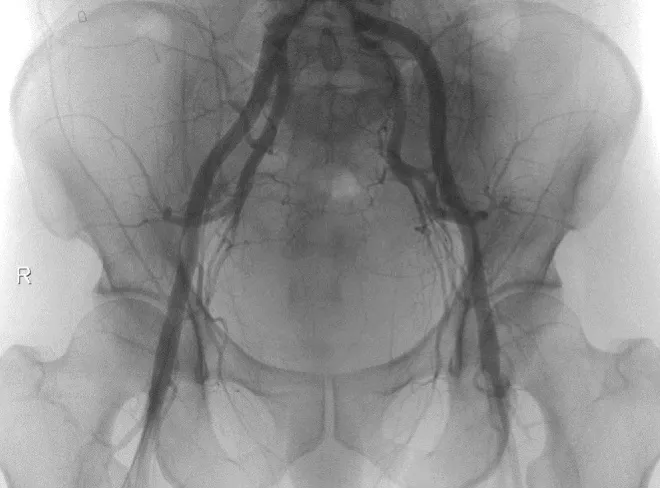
Arteriogram of the pelvis including both the internal iliac arteries, without any definite signs of extravasation.
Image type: radiology (x_ray)